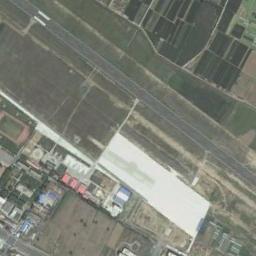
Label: airport